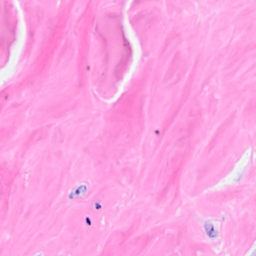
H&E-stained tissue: Breast